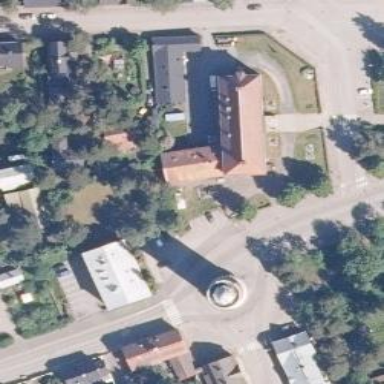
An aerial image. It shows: Historical war memorial.